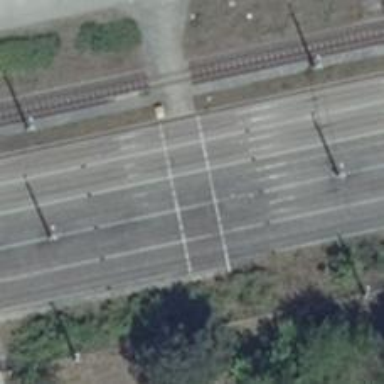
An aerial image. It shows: Tram railway line with electrified contact line.